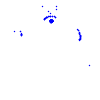
Particle: pion